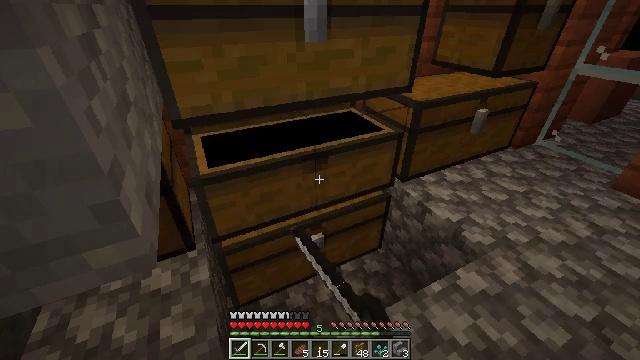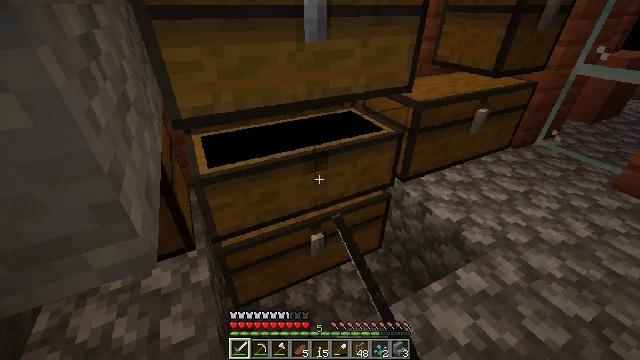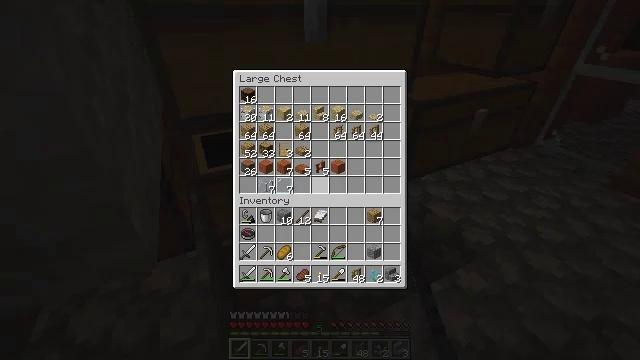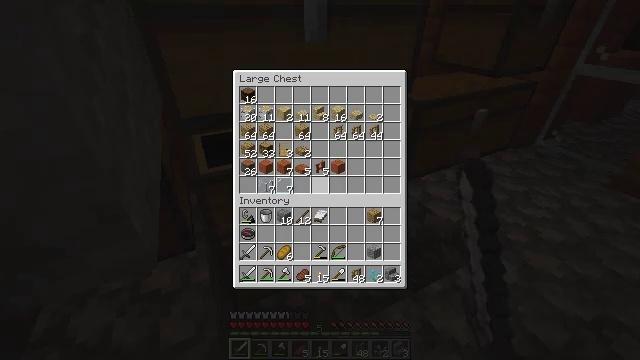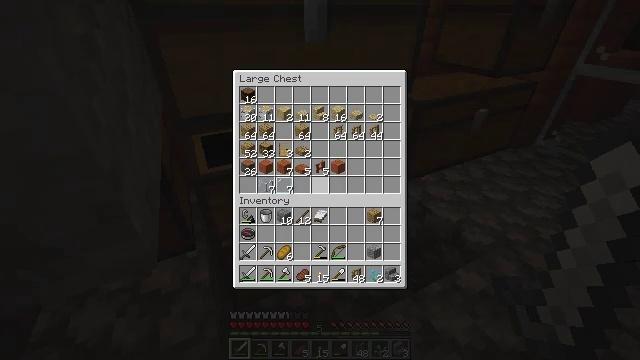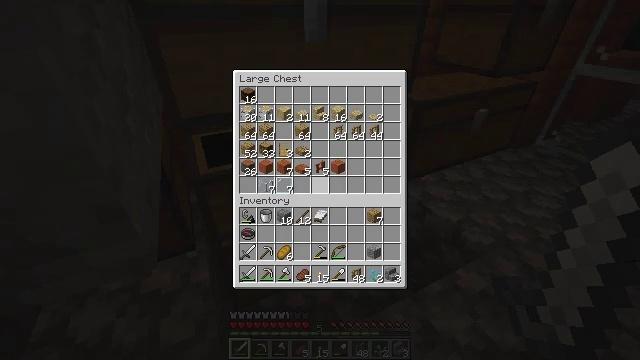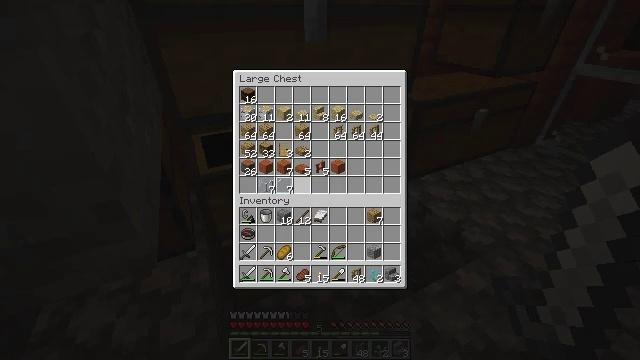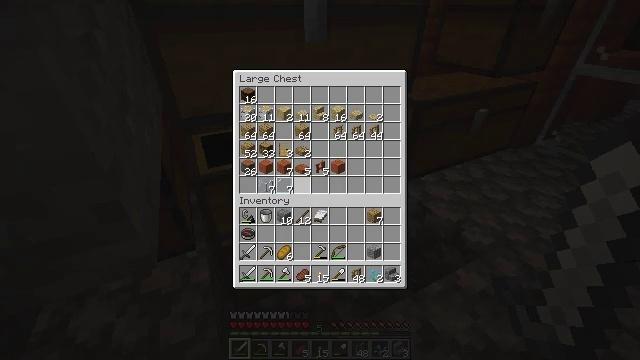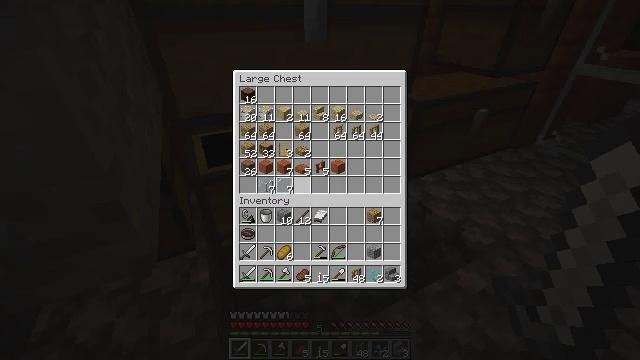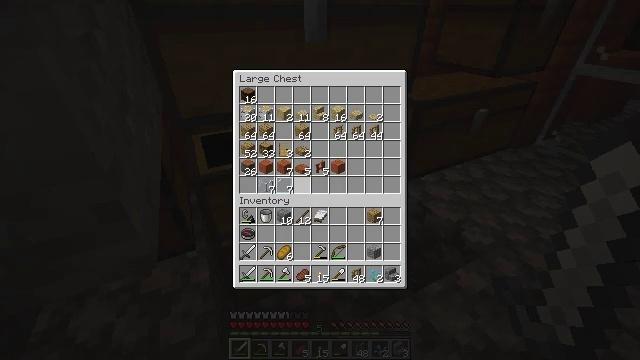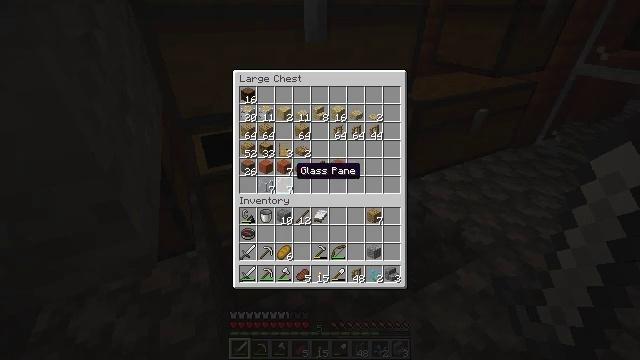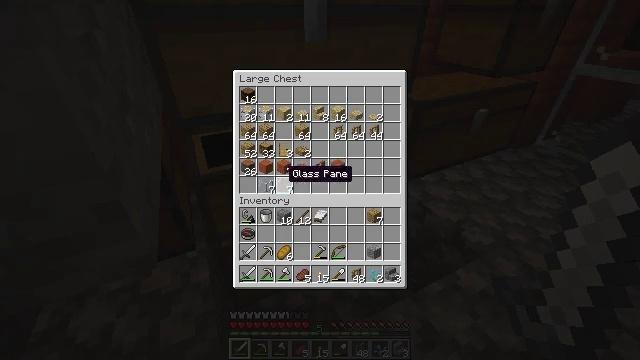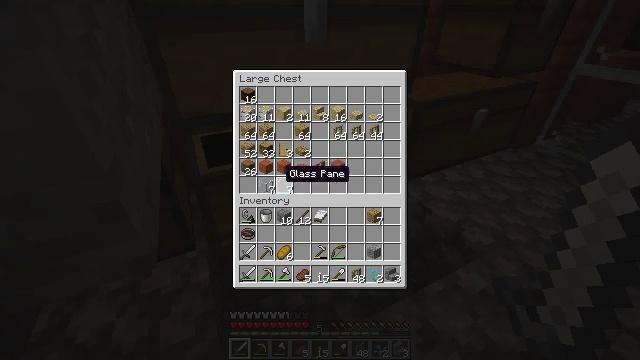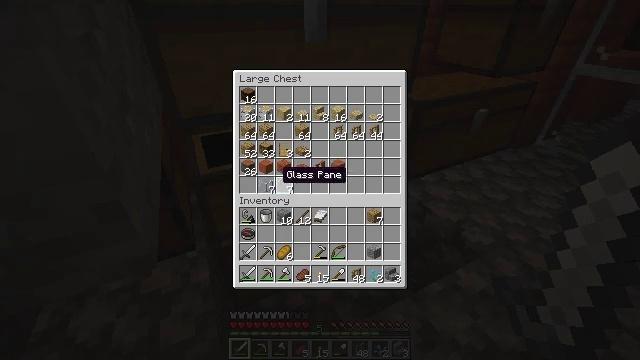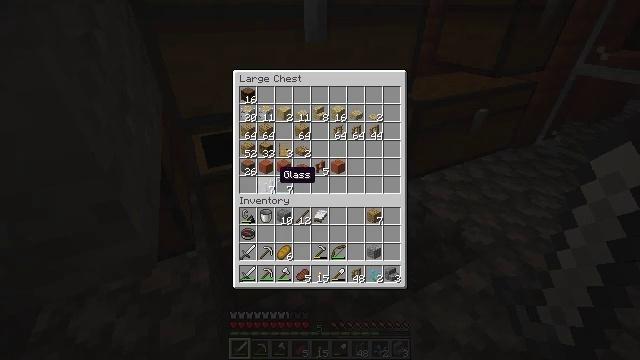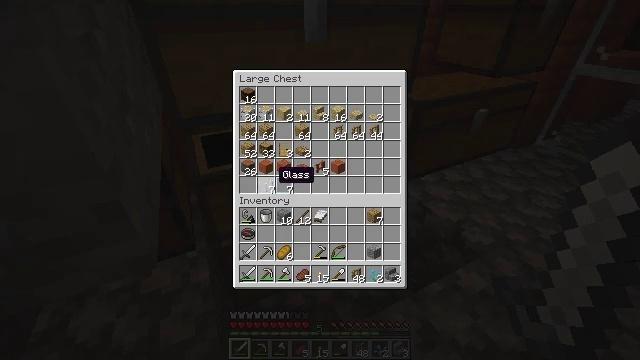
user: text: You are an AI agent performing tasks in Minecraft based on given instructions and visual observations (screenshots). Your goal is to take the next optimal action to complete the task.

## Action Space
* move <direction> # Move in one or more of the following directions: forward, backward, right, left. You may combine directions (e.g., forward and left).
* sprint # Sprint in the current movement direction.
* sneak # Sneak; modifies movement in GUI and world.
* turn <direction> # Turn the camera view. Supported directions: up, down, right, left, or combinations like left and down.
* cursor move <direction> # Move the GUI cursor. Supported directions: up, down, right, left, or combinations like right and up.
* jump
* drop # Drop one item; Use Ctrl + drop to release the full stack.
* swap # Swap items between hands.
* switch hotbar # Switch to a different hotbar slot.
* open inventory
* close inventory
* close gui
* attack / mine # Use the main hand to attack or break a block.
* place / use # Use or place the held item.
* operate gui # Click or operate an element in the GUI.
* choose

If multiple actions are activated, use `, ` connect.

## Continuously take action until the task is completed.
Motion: motion action
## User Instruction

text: Use a crafting table to make light blue dye.
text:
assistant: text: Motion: no_op
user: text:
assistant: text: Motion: turn left
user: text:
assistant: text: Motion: no_op
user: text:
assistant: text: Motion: no_op
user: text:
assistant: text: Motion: no_op
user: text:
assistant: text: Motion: no_op
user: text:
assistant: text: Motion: no_op
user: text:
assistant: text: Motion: no_op
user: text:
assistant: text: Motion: no_op
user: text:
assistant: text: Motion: no_op
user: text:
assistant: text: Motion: turn left
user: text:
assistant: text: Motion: no_op
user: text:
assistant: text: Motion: no_op
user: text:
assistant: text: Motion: no_op
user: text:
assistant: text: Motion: no_op
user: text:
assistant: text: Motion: no_op
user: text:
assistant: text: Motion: no_op
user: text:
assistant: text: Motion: no_op
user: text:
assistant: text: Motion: no_op
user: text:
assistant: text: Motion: attack / mine
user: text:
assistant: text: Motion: attack / mine
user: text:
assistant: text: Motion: attack / mine
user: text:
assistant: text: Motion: attack / mine
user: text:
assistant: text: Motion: turn right and down
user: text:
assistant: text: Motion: no_op
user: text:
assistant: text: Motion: turn right
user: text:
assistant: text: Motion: turn down
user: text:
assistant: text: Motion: no_op
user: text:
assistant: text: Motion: no_op
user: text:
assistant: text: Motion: no_op